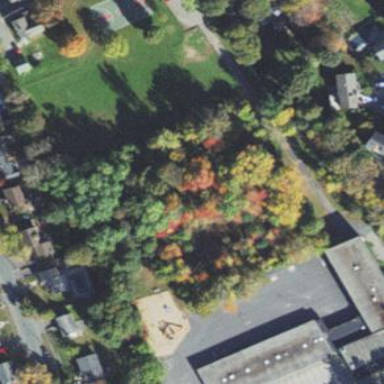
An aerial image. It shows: School.